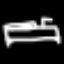
Label: bed